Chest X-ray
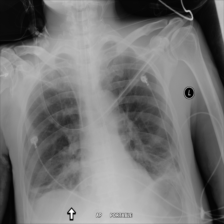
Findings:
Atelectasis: negative
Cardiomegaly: negative
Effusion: negative
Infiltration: negative
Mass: negative
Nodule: negative
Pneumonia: negative
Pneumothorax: negative
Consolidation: negative
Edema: negative
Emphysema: negative
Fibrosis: negative
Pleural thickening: negative
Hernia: negative